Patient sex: M
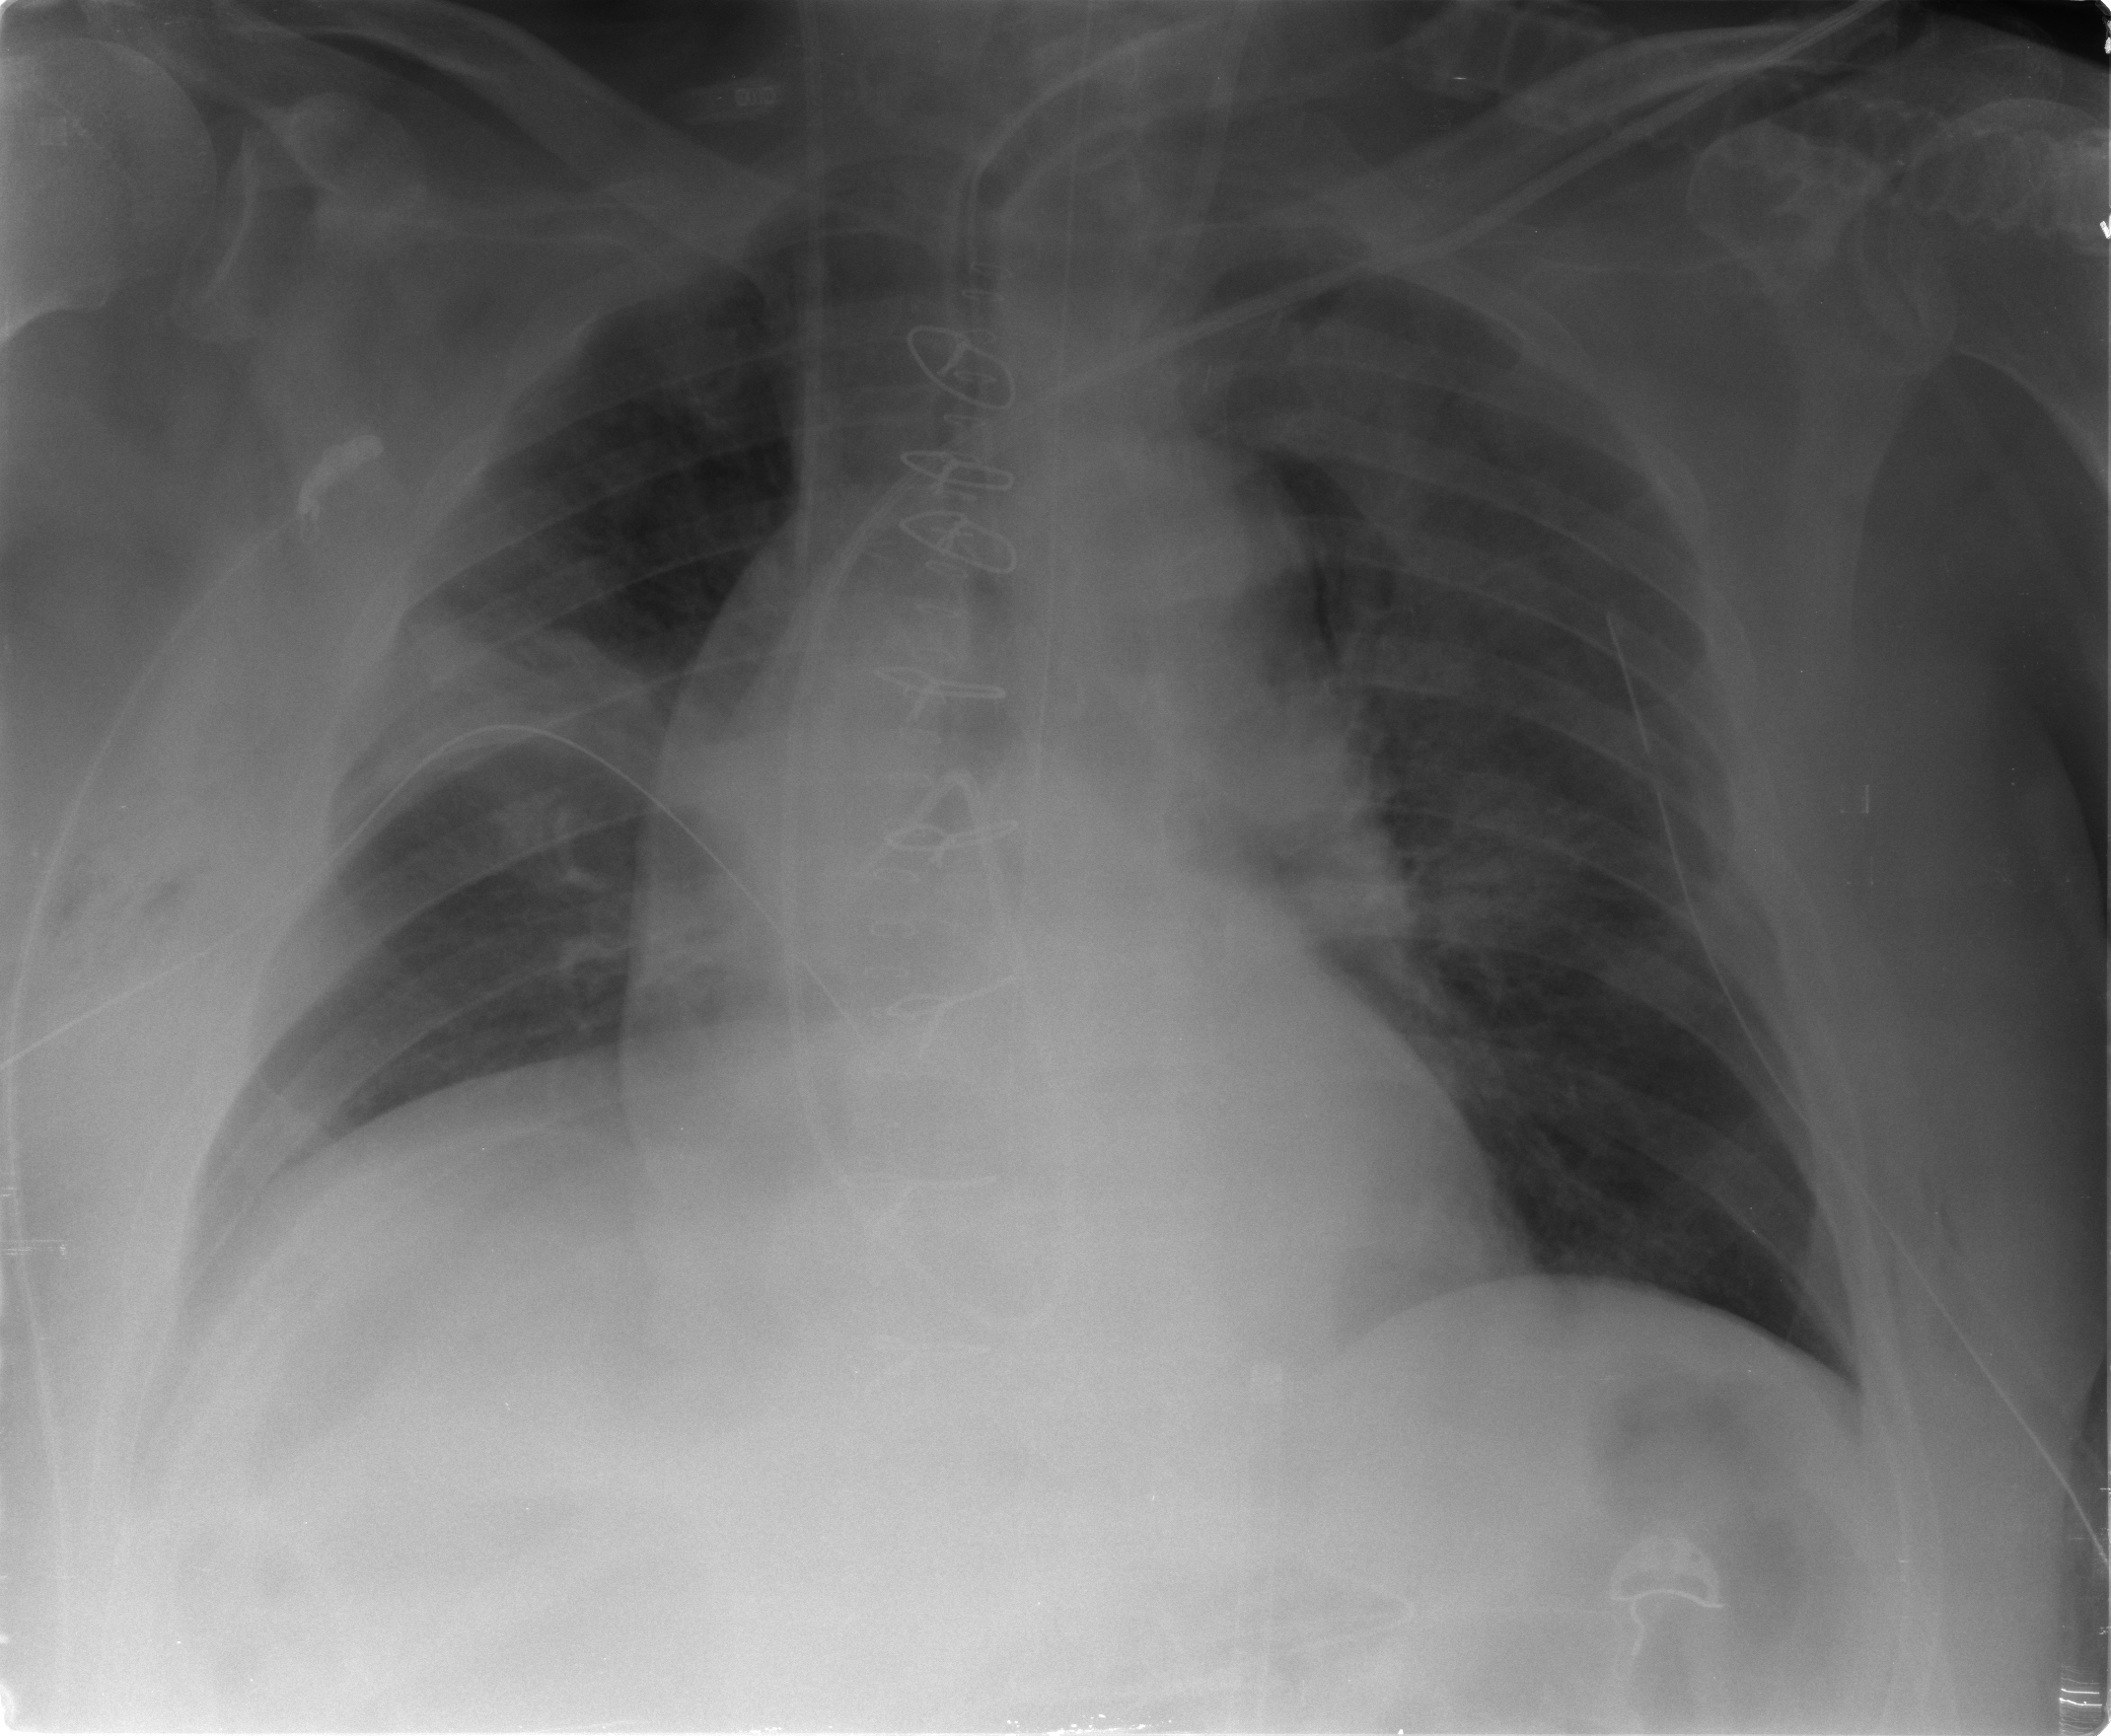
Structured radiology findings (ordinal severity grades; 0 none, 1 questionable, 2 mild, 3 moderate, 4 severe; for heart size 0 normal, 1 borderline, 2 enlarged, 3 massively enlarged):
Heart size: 0
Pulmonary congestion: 2
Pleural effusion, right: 2
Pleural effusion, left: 0
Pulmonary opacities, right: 0
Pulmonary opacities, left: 0
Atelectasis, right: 2
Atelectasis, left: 3